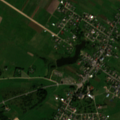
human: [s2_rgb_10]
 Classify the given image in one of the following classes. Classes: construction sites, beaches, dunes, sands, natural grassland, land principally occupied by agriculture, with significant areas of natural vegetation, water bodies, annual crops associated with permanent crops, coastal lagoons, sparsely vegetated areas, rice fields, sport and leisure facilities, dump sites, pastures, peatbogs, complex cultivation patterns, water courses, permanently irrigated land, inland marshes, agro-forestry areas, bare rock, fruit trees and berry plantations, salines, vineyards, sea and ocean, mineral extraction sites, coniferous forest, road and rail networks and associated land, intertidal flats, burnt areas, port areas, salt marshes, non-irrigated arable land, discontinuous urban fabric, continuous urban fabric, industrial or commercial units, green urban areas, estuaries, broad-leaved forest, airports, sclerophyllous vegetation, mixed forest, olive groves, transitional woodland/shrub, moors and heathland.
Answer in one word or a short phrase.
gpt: discontinuous urban fabric, non-irrigated arable land, pastures, complex cultivation patterns, land principally occupied by agriculture, with significant areas of natural vegetation